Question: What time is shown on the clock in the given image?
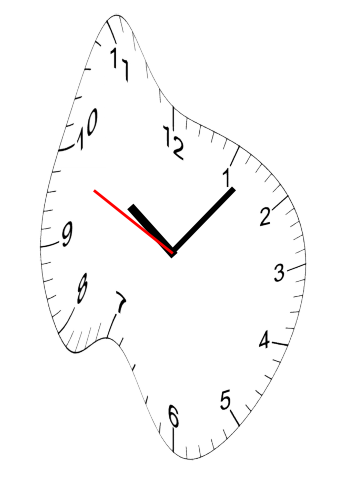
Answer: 10:06:49